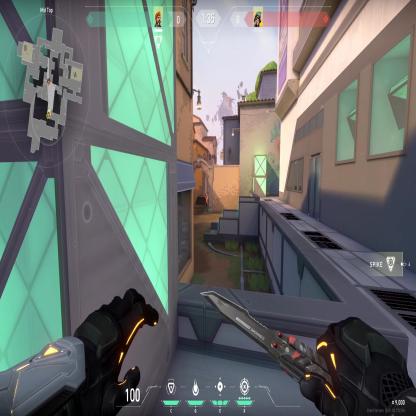
Label: enemy